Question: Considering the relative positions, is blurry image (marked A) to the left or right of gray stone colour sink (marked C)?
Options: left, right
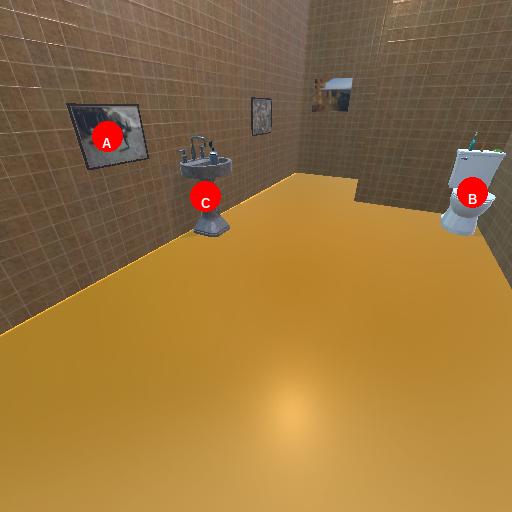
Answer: left